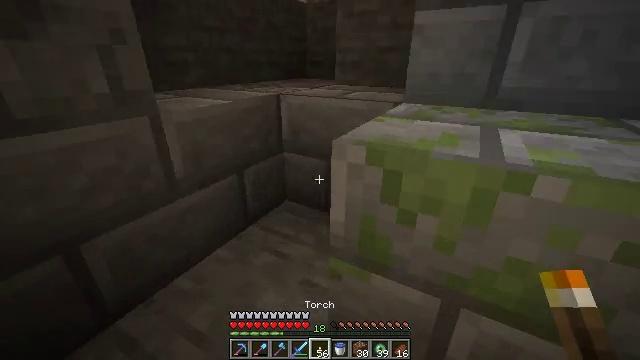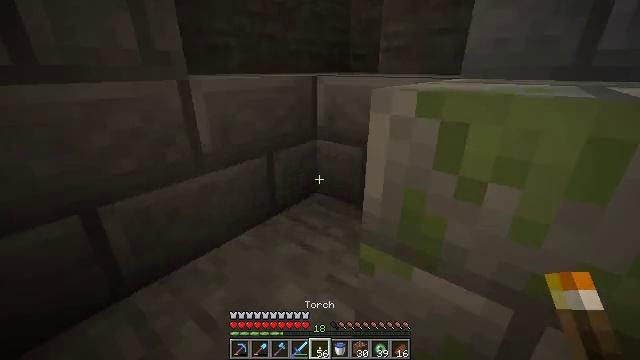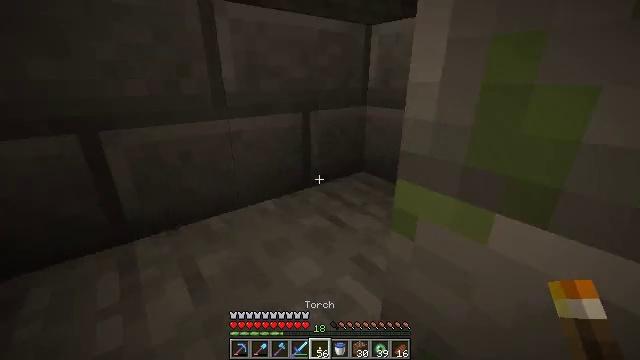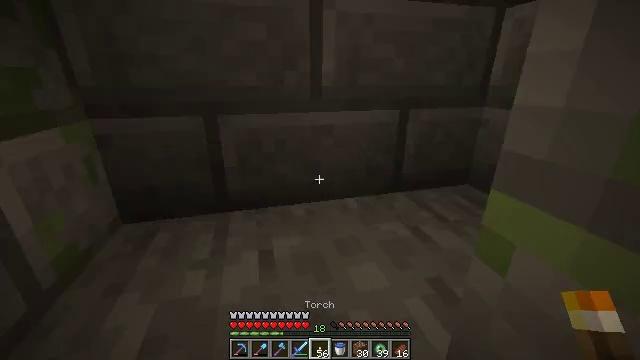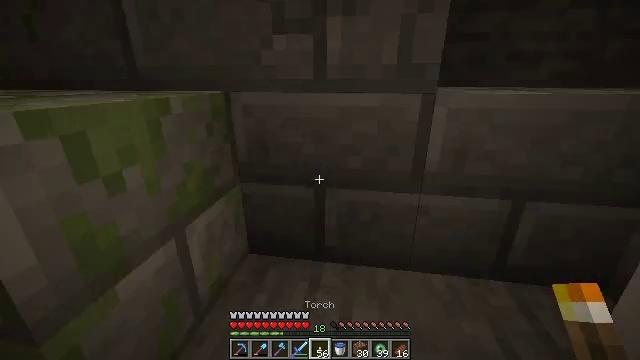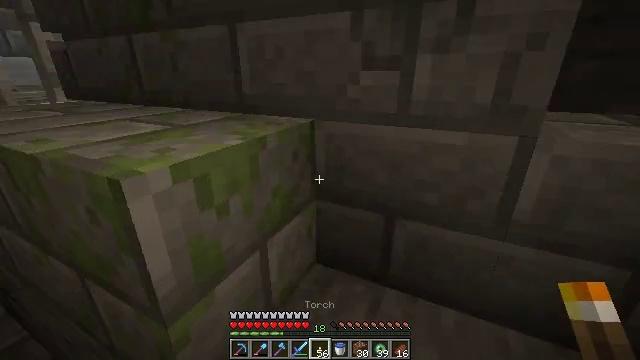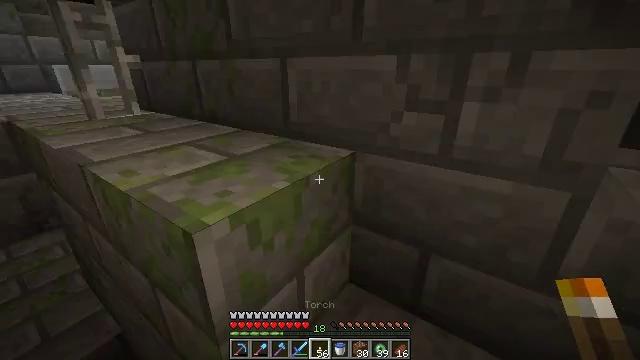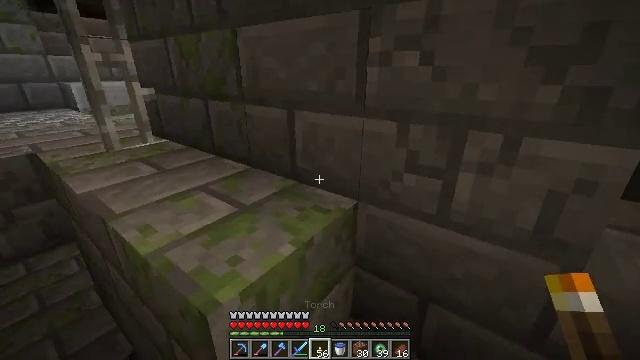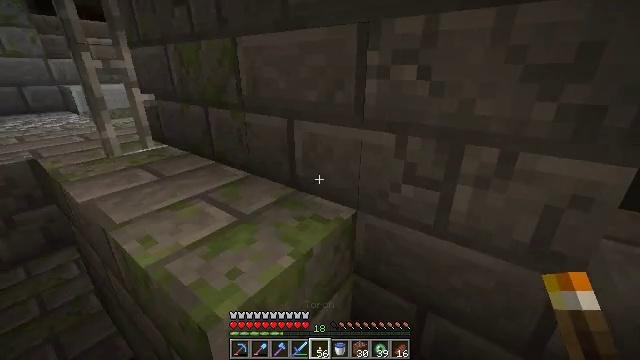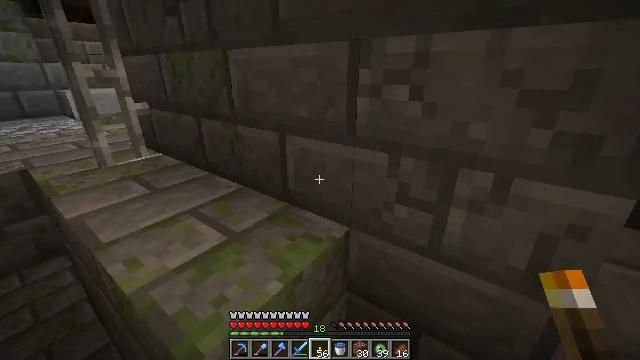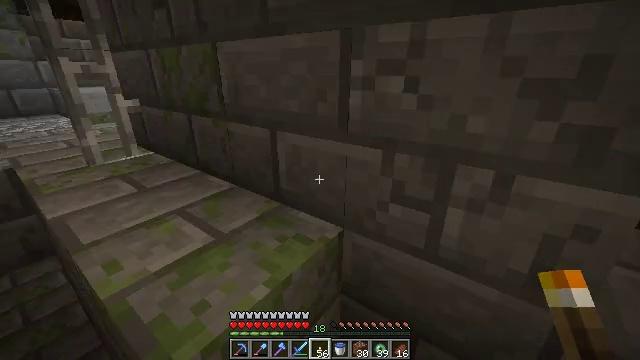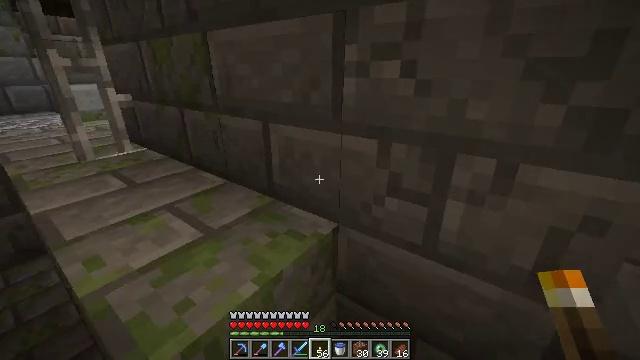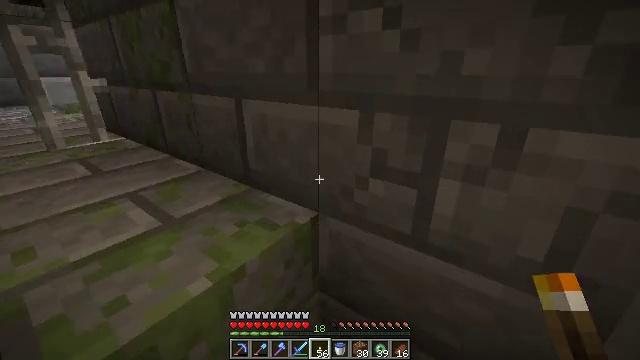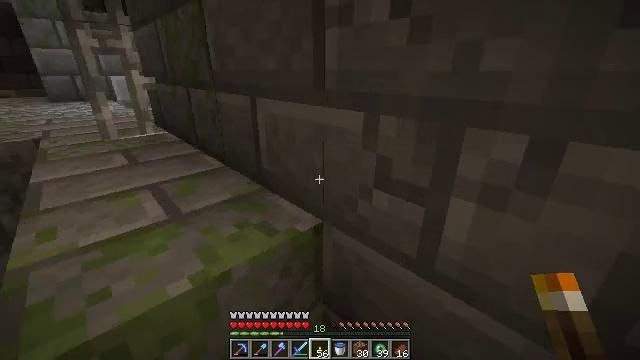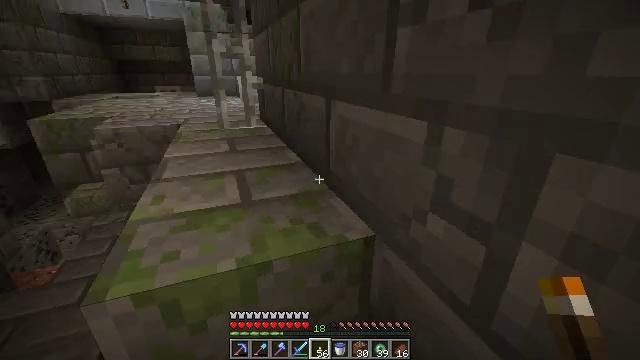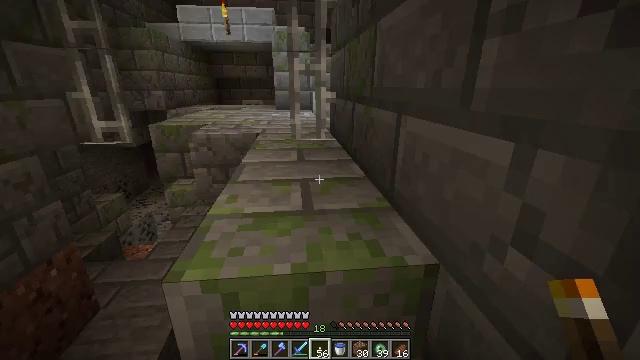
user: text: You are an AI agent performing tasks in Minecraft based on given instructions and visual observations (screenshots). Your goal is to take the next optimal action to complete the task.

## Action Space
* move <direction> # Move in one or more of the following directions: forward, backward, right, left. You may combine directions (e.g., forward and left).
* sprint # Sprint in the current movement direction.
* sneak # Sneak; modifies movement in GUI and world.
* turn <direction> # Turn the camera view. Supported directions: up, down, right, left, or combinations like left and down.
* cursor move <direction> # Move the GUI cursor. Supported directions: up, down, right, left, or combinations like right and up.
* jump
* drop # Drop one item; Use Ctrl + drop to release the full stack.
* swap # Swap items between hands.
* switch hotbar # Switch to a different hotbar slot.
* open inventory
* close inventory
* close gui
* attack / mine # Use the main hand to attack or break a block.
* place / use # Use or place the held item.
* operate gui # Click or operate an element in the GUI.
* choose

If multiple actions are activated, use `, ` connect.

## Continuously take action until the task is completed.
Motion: motion action
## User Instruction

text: Collect iron bars by breaking them.
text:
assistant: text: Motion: move forward, turn left and up, attack / mine
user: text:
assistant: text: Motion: move forward, turn left and up, attack / mine
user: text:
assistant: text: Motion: move forward, turn left, attack / mine
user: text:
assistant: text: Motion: move forward, turn left, attack / mine, jump
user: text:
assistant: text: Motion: move forward, turn left, attack / mine, jump
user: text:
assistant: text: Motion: move forward and move right, turn left and down, attack / mine, jump
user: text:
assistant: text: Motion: move forward and move right, turn left, attack / mine, jump
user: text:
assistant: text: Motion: move forward and move right, attack / mine, jump
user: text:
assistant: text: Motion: move forward and move right, attack / mine
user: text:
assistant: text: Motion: move forward and move right, attack / mine
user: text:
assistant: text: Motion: move forward and move right, attack / mine
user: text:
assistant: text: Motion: move forward and move right, attack / mine
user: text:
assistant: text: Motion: move right, turn left, attack / mine
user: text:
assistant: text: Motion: turn left, attack / mine
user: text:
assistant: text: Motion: turn left and up, attack / mine
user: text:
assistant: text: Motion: turn left and up, attack / mine
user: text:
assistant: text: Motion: attack / mine
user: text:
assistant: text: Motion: move forward, turn left, attack / mine
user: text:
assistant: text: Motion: move forward, turn left, attack / mine
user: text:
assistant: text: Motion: move forward, turn left, attack / mine, jump
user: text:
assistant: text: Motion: move forward, attack / mine, jump
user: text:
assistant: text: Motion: move forward, attack / mine, jump
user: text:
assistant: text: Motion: move forward, attack / mine, jump
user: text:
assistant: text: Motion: move forward and move right, turn down, attack / mine, jump
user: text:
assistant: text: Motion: move forward and move right, attack / mine
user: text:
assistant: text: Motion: move forward and move right, turn down, attack / mine
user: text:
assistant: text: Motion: move forward and move right, attack / mine
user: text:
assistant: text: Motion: move forward and move right, attack / mine
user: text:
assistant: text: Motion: move forward and move right, attack / mine
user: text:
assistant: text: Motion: move forward and move right, attack / mine